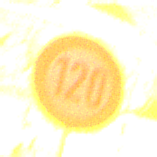
Verkehrszeichen: Geschwindigkeit120
Umgebung: Outdoor, Suburban
Tageszeit: Night
Wetter: PartlyCloudy
Licht: Artificial
Jahreszeit: NotSpecified
Kontrast: HighContrast